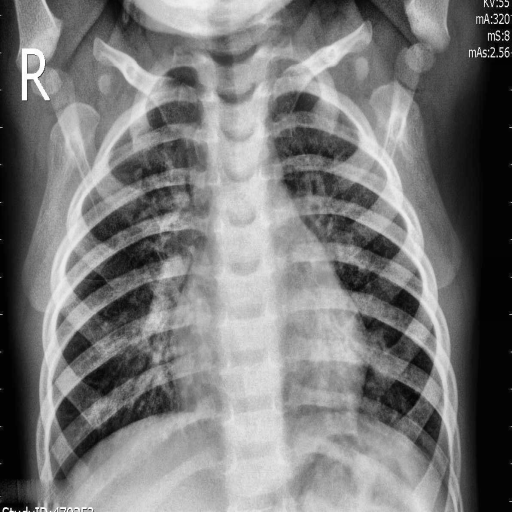
Finding: PNEUMONIA